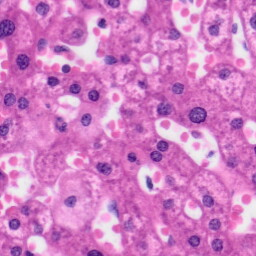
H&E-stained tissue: Liver